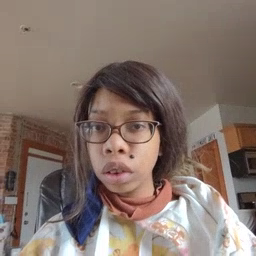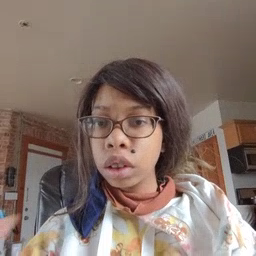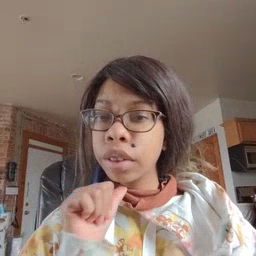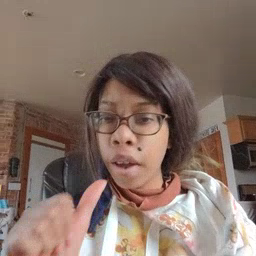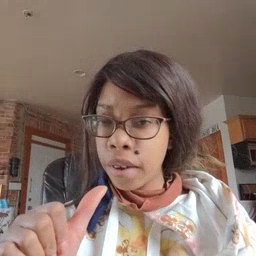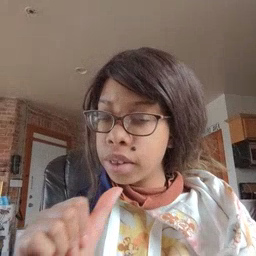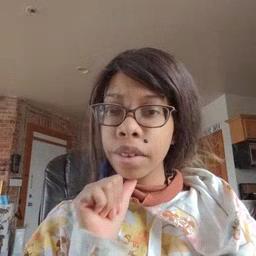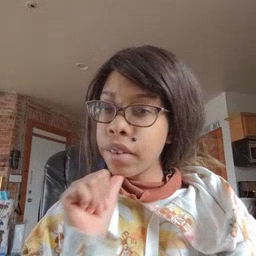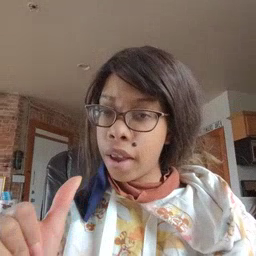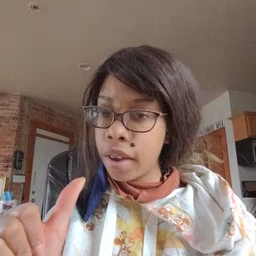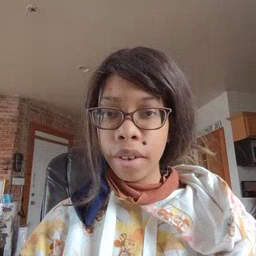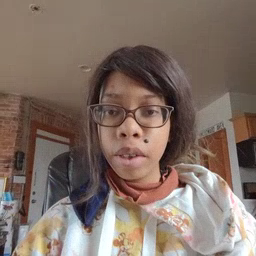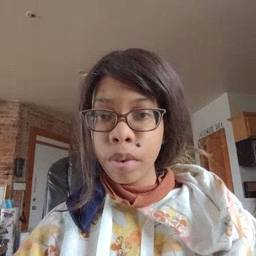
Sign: not